Interaction volume radius: 5 \u00c5
Interaction volume height: 10 \u00c5
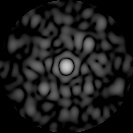
Disorder parameter: 0.8669